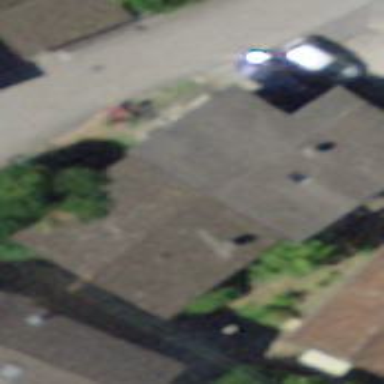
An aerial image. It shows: Simple house.